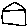
Label: house